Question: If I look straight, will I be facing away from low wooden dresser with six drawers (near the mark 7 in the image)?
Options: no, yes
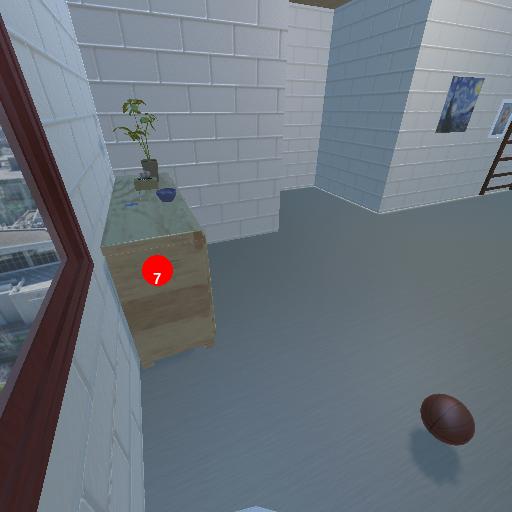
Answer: no